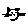
Label: cat